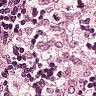
Metastatic tissue present: no